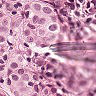
Metastatic tissue present: yes